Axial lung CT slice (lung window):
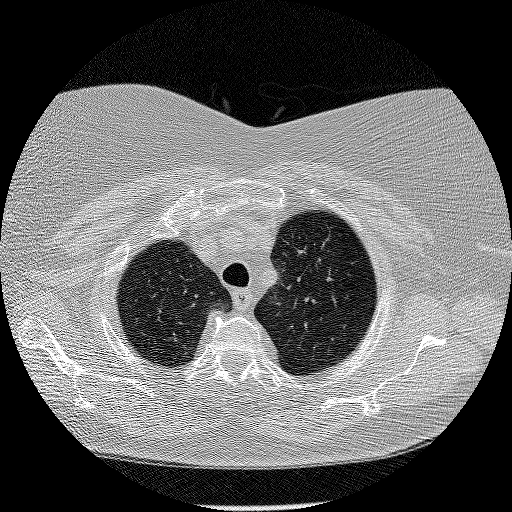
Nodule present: no